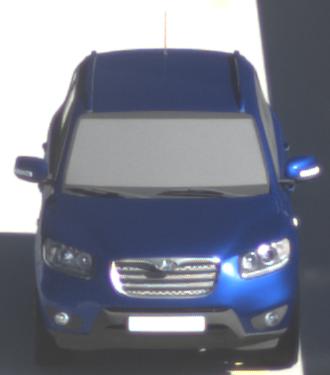
Make: Hyundai
Model: Santa Fe 2.4
Detailed model: Santa Fe (CM)
Model produced from: 2010/01
Model produced until: 2012/09
Doors: 5
Color: blue
Road condition: dry road
Daytime: midday
Contrast: high contrast